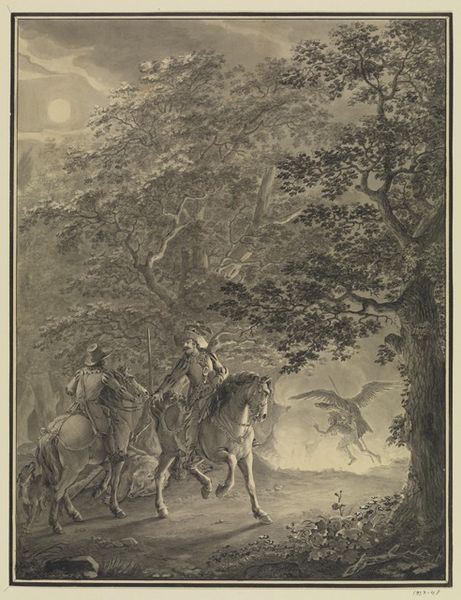
Titel: Wotans Adler holt den Schuldigen (Illustration zu Ritter Horst II)
Künstler: Johann Georg Pforr
Standort: Karlsruhe
Institution: Staatliche Kunsthalle Karlsruhe
Schlagwörter: adler, angriff, baum, dunkel, flügel, gemälde, himmel, laub, mann, vogel, wolken, bäume, landschaft, menschen, grau, hell, hut, hüte, licht, männer, nacht, schwarz, straße, weiss, zeichnung, gras, hund, hunde, weg, wolke, hochformat, bart, barock, geschichte, stein, steine, tod, gräser, natur, stamm, sonne, kontrast, rokoko, wald, fliegen, pferd, pferde, reiter, stock, engel, hufe, mähne, ritt, schrift, düster, schwan, stab, laufen, grafik, nebel, rand, romantik, lanze, nabel, leuchten, abgewandt, mond, flug, lichtung, druck, mondschein, schwarz-weiss, radierung, stich, raub, schwert, uniform, soldat, waffe, degen, dämon, ritter, jagd, jäger, gewehr, ross, teufel, mystisch, dickicht, wesen, fabelwesen, begegnung, greif, greifvogel, eiche, speer, dreißigjähriger krieg, erleuchtung, kraut, rösser, kupferstich, gloriole, waldweg, bär, mystik, pegasus, gruß, drachen, drache, vollmond, verbrechen, stehlen, wert, horse, solda, glorie, förster, ikarus, sngel, landsknecht, ganymed, schwet, großer vogel, greu, #bäume, rreiter, berandung, #mähne, begrueßung, vollmondnacht, litugraphie, sagengestallt